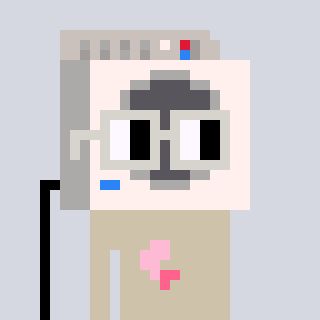
a pixel art character with square light gray glasses, a washing machine-shaped head and a bege-colored body on a cool background